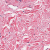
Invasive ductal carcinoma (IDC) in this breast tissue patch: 0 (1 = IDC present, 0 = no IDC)